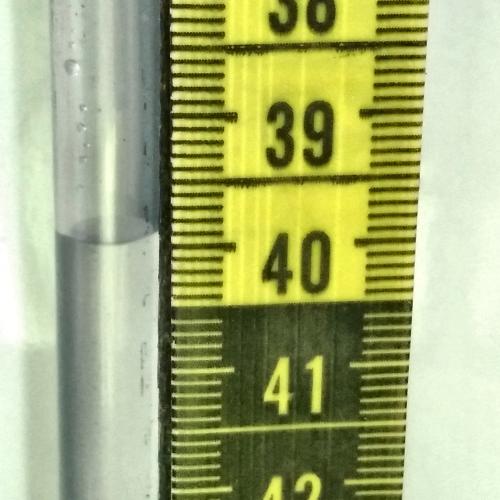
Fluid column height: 39.9 cm